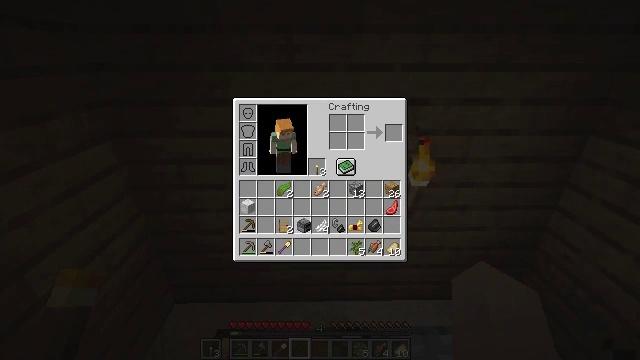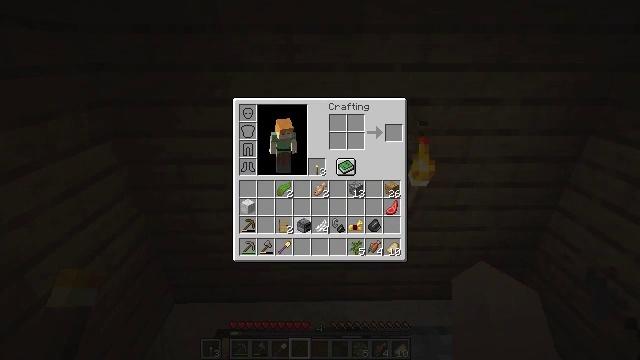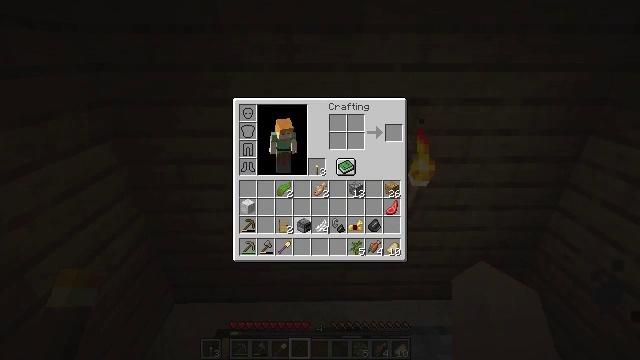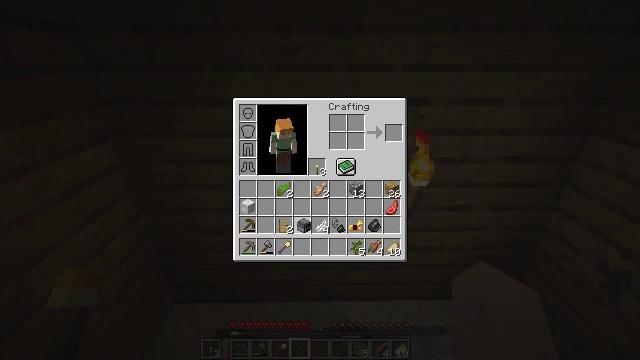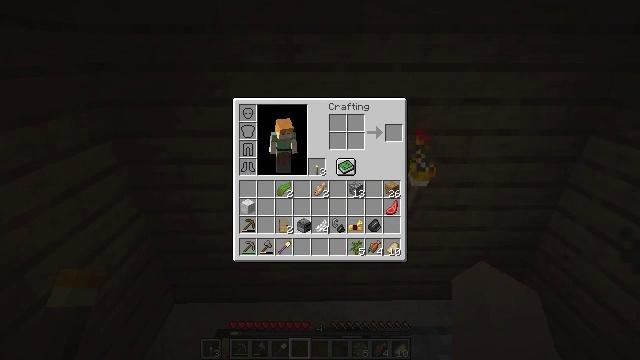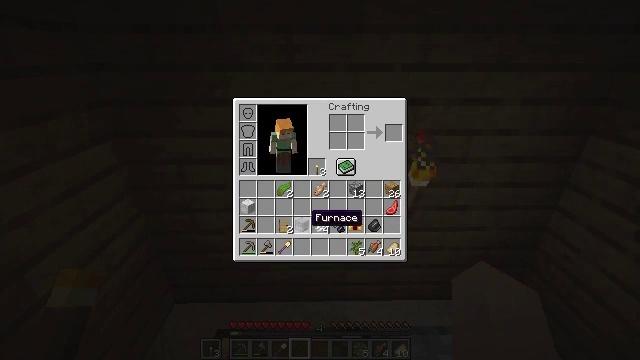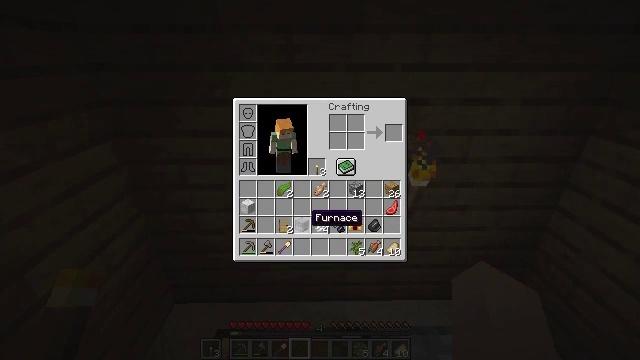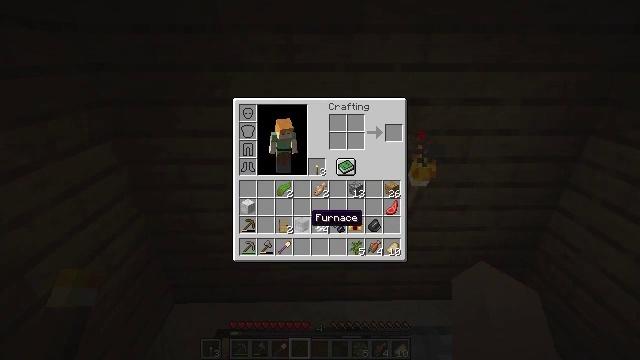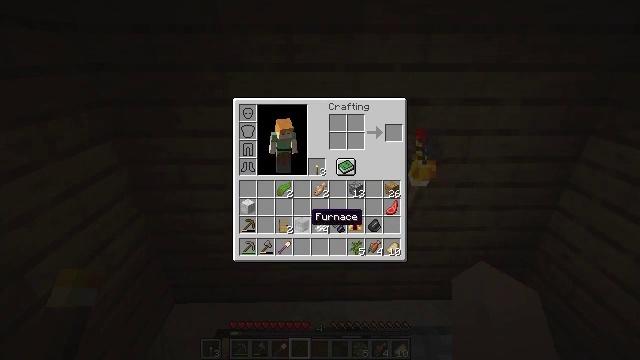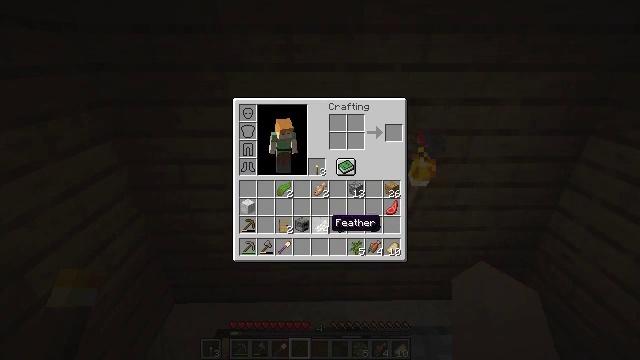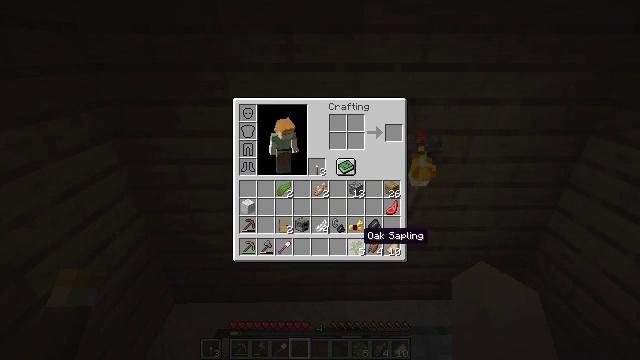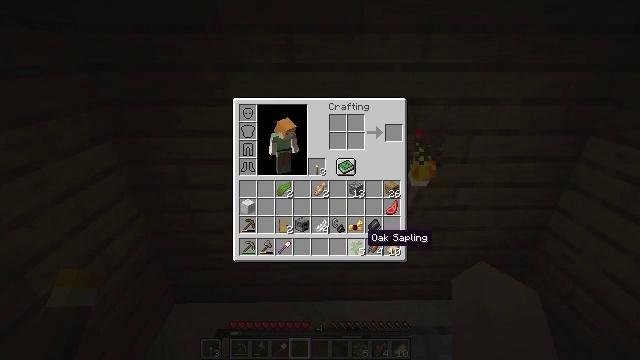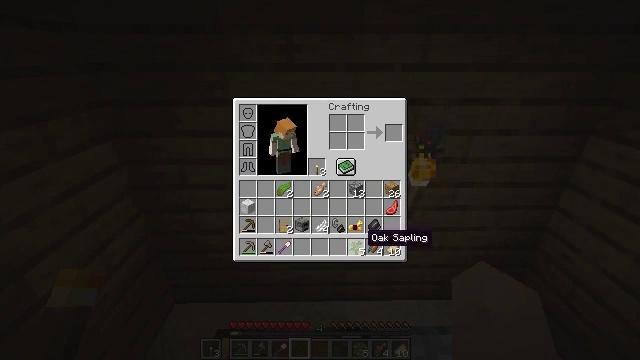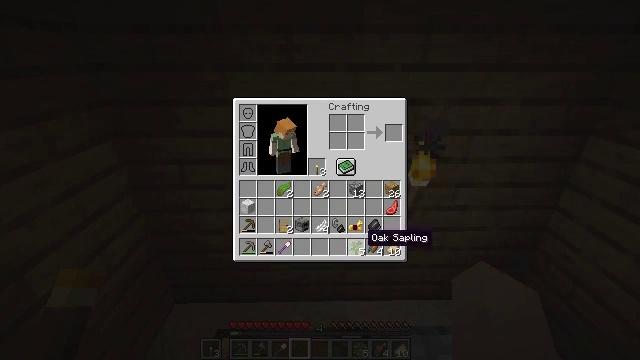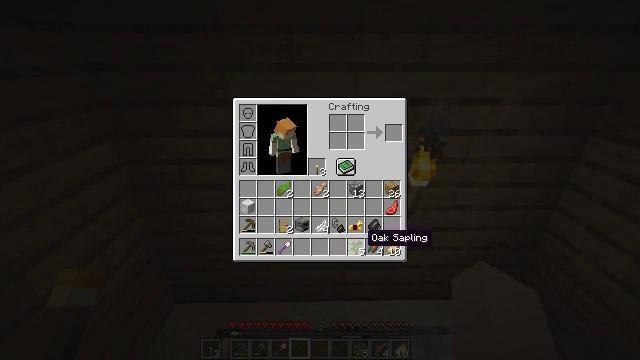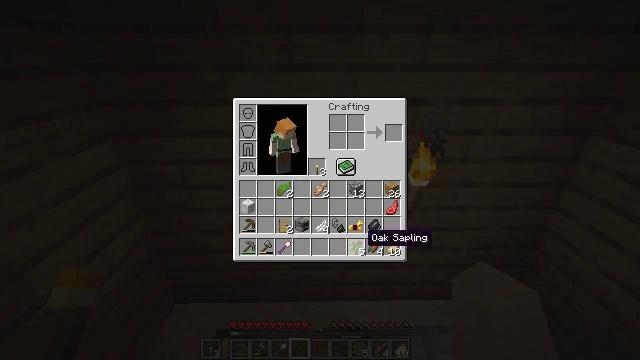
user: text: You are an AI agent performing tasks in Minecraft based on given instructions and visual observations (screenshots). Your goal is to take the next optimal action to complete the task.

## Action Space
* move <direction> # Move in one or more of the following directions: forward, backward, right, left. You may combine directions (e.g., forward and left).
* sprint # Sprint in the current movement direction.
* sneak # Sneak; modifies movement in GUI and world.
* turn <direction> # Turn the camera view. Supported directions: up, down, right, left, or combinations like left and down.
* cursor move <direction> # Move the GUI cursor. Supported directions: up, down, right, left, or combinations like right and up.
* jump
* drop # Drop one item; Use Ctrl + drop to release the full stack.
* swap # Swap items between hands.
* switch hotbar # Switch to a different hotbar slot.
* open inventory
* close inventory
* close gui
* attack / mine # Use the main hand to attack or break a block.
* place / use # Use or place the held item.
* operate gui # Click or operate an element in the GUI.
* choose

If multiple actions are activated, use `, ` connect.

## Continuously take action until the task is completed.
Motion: motion action
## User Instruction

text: Gather sand from the desert.
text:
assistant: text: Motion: no_op
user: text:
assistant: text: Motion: no_op
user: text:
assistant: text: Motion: operate gui
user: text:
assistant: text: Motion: operate gui
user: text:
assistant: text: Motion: no_op
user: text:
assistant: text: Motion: no_op
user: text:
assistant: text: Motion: no_op
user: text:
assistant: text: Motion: no_op
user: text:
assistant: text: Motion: cursor move right
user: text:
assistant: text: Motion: cursor move right and down
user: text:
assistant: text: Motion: no_op
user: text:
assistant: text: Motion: no_op
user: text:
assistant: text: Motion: no_op
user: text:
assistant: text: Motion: no_op
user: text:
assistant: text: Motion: no_op
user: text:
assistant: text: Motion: operate gui
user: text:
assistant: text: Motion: operate gui
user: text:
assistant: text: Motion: no_op
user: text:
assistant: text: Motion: cursor move left and up
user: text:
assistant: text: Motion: cursor move left and up
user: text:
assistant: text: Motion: no_op
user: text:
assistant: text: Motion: no_op
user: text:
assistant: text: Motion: no_op
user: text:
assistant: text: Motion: no_op
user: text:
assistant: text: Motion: no_op
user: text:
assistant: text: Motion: no_op
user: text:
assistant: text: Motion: no_op
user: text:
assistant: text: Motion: no_op
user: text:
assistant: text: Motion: no_op
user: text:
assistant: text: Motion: no_op